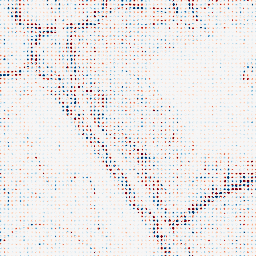
Category: wavelet
Decomposition family: wavelet_reverse_biorthogonal
Decomposition parameters: wavelet: rbio1.3
level: 2
Upsampling method: sinc_blackman
Upsampling parameters: scale: 8
kernel_size: 4
Upsampling scale: 8